Field crop: maize
Growth stage: 2
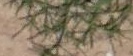
Species: salsola